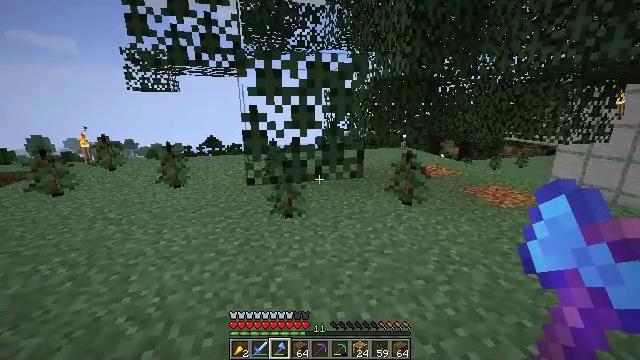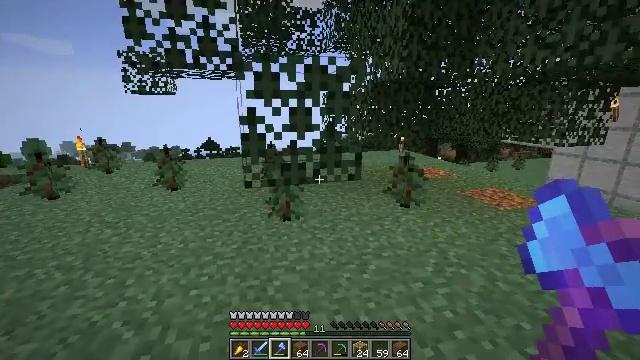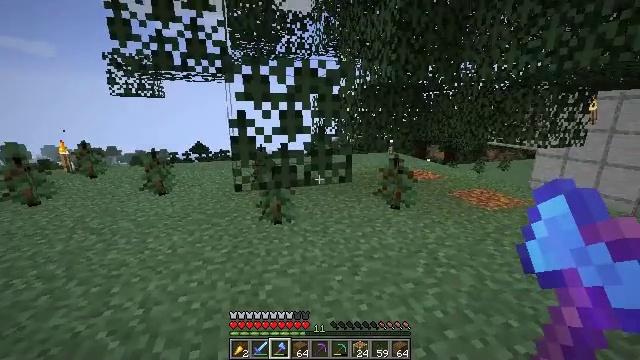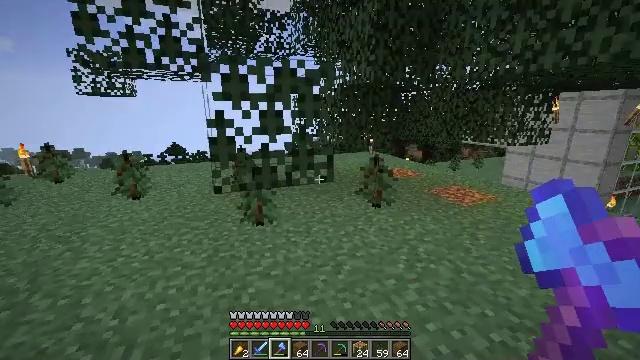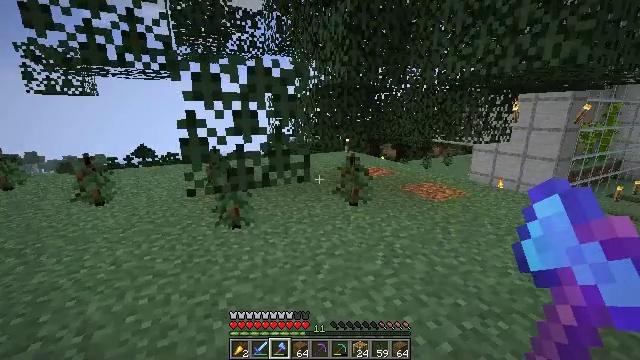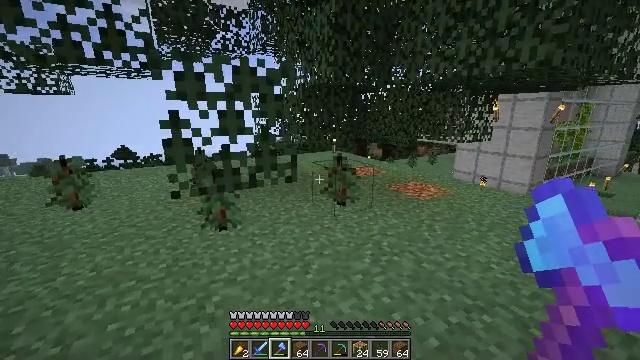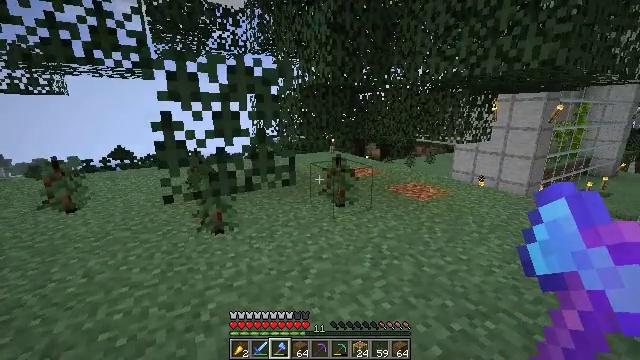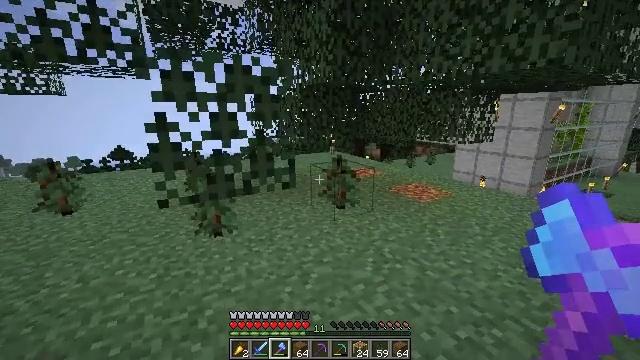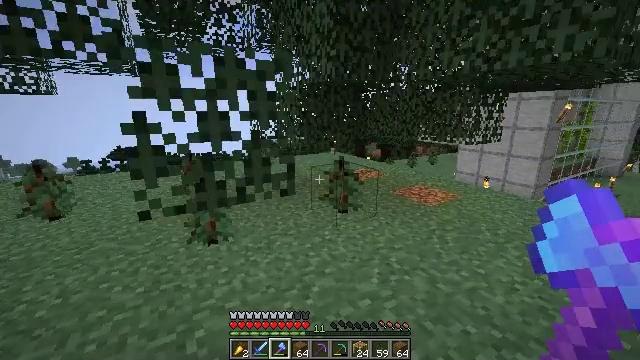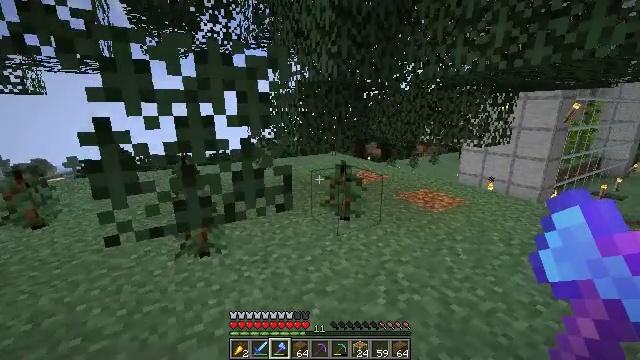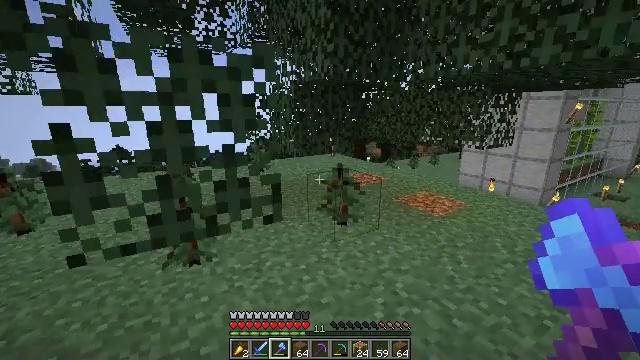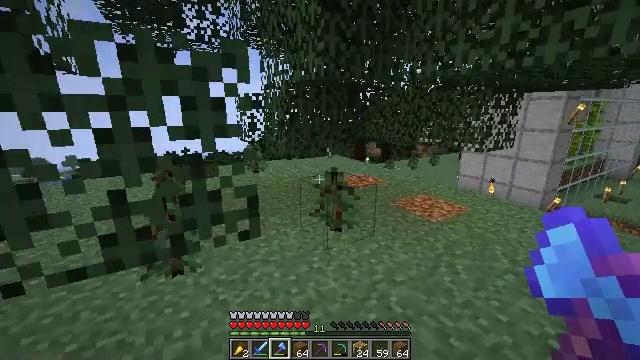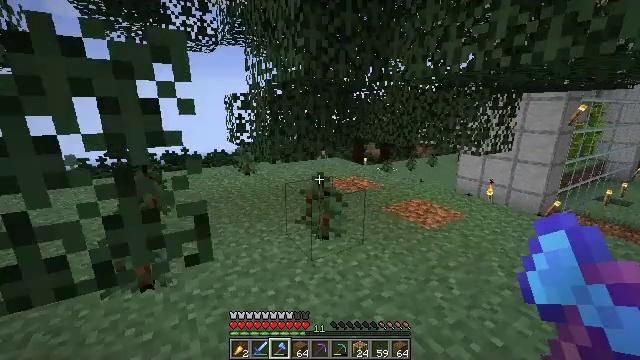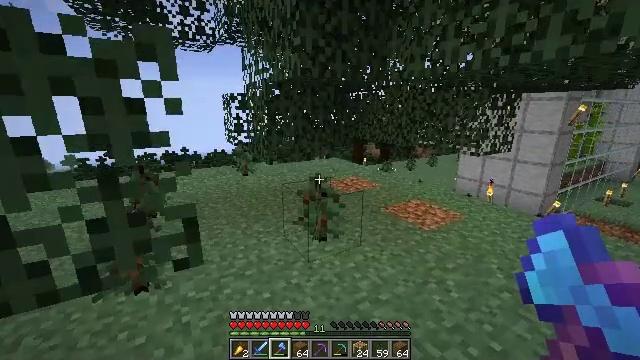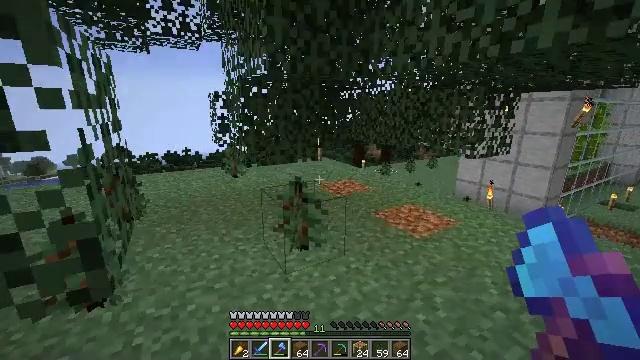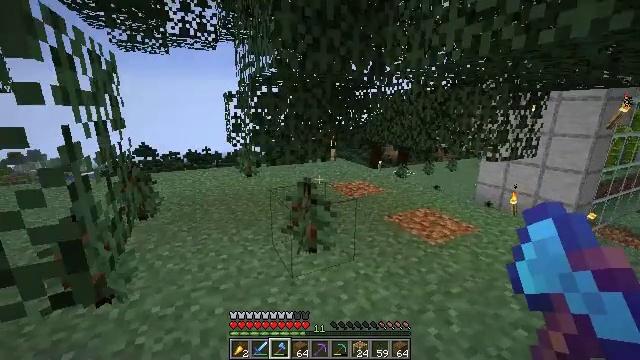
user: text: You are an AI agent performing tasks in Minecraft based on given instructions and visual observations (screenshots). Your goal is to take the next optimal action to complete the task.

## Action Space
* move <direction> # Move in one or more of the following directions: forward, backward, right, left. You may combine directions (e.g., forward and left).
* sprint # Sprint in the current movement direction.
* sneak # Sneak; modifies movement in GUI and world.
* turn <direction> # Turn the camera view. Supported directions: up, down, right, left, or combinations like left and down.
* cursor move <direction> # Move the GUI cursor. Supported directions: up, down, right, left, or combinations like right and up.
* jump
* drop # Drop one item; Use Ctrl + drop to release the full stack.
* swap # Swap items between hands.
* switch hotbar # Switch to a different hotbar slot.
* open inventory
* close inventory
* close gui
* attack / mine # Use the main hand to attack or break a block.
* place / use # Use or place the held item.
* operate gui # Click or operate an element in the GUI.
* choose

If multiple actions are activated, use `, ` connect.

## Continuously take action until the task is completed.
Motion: motion action
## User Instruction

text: Gather spruce leaves to collect foliage.
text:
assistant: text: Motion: no_op
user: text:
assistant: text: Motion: turn right
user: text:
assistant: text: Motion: turn right
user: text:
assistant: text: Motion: turn right
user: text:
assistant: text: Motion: turn right
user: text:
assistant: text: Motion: move forward
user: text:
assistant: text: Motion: move forward
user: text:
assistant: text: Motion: move forward
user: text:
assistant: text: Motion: move forward
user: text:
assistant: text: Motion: move forward and move right
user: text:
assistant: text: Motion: move forward and move right
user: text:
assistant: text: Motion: move forward and move right
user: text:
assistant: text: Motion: move forward and move right
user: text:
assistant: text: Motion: move forward and move right
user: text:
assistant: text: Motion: move forward, turn left
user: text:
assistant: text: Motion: move forward, turn left
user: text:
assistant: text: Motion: move forward, turn left
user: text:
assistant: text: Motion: move forward, turn left
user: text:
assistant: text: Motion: move forward, turn left
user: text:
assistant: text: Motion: move forward, turn left
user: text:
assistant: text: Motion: move forward, sprint, turn left
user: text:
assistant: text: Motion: move forward, sprint, turn left
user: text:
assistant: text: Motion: move forward, sprint
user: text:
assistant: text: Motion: move forward, sprint
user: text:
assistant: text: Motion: move forward, sprint
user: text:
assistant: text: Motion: move forward
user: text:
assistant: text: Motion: move forward, turn right
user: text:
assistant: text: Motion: move forward, turn right
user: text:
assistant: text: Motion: move forward, turn right
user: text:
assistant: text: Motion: move forward